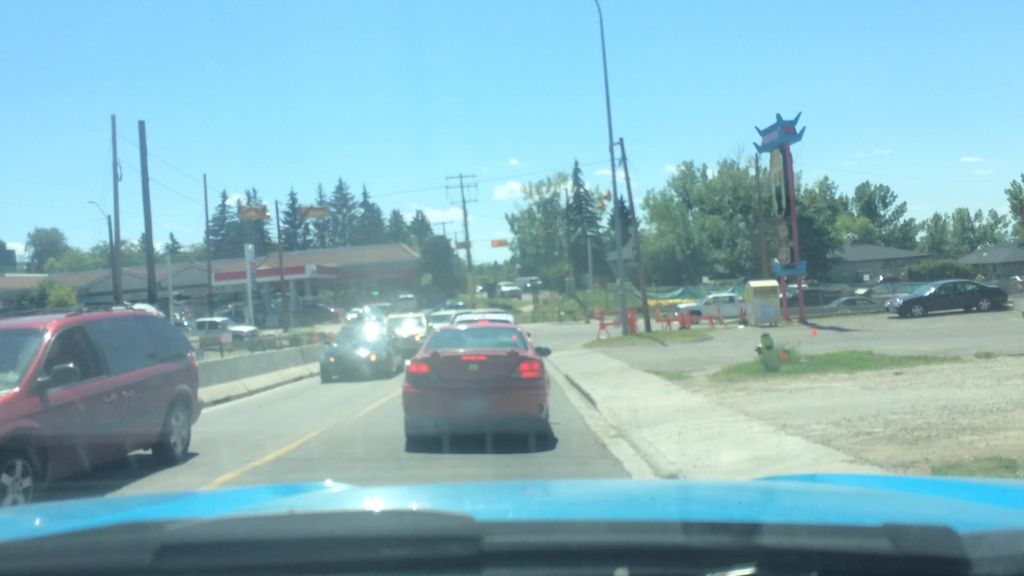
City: calgary